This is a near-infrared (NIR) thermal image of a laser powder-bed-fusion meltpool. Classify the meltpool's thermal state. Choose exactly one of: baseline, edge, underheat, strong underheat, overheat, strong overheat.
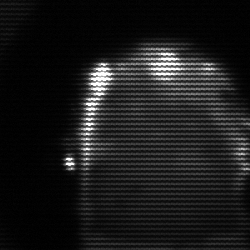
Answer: baseline